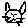
Label: cat